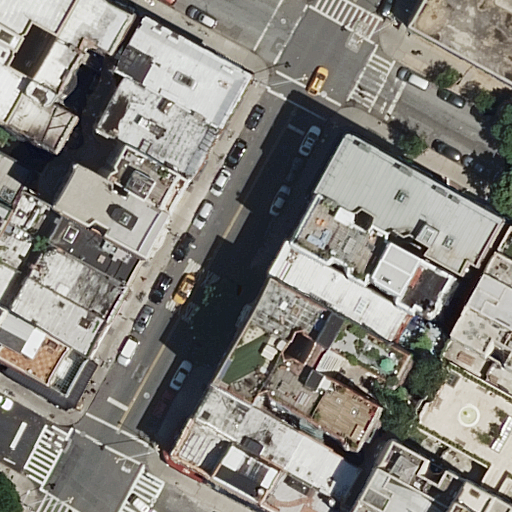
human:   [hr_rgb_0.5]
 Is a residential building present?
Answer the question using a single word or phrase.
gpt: yes

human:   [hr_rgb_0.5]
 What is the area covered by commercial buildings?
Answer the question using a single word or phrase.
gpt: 0m2

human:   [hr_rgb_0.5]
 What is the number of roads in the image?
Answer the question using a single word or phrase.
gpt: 7

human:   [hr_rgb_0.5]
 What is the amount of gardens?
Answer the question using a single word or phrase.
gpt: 1

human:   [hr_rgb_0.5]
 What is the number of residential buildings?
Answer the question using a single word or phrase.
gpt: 22

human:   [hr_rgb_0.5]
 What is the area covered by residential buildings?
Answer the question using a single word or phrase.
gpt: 4810m2

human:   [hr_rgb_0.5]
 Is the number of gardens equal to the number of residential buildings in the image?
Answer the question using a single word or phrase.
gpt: no

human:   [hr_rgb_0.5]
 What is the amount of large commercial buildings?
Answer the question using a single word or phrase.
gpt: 0

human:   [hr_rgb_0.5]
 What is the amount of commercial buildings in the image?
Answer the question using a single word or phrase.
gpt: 0

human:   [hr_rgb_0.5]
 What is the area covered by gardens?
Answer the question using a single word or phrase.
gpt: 2149m2

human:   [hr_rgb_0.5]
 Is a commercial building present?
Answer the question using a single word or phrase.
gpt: no

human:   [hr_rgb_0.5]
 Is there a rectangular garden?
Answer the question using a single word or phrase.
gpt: no

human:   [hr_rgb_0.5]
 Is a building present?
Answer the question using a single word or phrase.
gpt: yes

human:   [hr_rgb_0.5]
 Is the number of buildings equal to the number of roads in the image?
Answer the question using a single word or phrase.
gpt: no

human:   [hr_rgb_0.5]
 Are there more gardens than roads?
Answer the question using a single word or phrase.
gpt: no

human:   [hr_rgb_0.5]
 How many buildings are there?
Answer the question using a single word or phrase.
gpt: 22

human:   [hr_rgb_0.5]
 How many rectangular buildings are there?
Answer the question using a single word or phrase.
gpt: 10

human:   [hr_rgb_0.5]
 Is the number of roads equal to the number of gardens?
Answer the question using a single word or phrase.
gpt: no

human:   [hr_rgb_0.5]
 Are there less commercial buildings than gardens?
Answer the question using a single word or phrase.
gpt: yes

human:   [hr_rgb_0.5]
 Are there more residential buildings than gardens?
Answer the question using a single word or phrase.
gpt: yes

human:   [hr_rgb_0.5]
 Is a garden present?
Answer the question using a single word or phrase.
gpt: yes

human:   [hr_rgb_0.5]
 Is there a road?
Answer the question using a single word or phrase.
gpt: yes

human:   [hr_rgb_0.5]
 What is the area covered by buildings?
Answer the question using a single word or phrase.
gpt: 4810m2

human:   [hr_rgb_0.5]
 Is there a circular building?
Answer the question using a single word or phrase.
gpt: no

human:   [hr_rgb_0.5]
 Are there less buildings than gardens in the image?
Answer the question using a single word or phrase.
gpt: no

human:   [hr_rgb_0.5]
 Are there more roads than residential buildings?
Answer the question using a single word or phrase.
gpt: no

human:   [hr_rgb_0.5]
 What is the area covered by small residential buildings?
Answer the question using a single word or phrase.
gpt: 53m2

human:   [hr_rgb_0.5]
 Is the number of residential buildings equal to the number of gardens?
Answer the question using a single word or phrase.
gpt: no

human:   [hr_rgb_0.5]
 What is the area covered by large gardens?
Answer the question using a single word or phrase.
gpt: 2149m2

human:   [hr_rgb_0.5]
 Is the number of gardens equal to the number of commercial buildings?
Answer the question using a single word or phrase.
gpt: no

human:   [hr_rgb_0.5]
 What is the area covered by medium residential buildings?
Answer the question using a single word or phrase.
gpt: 4757m2

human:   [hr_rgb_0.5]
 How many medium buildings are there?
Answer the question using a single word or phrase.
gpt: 20

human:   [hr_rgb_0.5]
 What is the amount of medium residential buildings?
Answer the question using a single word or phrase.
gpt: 20

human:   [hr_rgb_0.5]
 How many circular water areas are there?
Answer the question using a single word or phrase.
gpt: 0

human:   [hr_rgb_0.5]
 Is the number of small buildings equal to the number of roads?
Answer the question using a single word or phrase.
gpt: no

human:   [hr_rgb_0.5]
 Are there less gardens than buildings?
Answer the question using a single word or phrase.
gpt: yes

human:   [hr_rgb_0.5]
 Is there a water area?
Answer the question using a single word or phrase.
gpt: no

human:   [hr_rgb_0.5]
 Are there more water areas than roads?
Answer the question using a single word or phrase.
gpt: no

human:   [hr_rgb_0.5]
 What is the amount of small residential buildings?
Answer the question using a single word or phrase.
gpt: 2

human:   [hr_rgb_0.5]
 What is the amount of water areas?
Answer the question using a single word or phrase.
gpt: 0

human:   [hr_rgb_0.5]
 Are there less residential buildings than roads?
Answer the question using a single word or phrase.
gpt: no

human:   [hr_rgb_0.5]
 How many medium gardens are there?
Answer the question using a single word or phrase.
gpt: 0

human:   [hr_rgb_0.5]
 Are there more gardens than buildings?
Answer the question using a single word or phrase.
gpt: no

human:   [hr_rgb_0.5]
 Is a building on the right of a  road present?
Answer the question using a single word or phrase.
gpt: yes

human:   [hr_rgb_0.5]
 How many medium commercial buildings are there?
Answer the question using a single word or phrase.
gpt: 0

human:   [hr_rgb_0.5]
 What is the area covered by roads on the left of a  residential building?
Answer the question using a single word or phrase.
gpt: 0m2

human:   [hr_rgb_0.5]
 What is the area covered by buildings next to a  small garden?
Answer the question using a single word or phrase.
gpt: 0m2

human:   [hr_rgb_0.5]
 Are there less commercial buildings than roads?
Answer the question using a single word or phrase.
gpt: yes

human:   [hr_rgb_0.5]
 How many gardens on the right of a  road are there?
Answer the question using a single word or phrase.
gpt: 0

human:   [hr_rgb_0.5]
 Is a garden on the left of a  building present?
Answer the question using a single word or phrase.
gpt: yes

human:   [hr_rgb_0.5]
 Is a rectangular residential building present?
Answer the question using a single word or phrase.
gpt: yes

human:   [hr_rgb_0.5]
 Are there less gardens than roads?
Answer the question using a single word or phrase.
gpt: yes

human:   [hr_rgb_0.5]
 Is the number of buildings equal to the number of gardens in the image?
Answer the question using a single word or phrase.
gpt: no

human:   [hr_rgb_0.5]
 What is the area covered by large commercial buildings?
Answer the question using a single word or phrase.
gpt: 0m2

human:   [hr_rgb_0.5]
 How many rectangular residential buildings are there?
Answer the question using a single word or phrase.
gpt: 10

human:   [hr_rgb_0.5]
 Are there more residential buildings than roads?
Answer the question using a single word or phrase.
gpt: yes

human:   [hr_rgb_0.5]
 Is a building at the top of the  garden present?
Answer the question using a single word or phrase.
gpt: yes

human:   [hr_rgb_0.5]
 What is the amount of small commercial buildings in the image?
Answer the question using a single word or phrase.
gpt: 0

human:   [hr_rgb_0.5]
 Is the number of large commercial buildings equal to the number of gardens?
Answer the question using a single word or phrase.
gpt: no

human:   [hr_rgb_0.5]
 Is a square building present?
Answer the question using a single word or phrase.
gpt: no

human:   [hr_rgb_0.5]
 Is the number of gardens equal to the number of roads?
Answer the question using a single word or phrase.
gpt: no

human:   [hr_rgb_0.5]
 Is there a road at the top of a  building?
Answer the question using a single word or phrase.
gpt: yes

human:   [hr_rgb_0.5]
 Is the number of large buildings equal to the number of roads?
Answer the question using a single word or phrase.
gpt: no

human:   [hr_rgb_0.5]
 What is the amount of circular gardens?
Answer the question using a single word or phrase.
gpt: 0